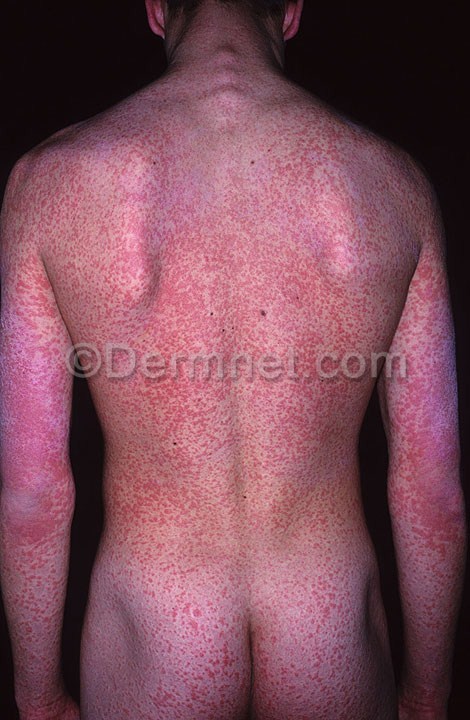
Disease: Exanthems and Drug Eruptions